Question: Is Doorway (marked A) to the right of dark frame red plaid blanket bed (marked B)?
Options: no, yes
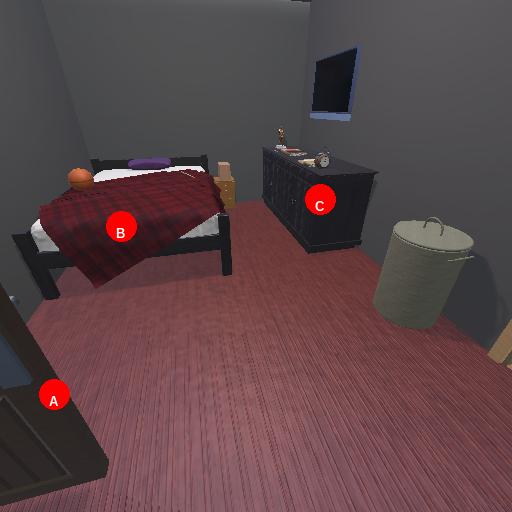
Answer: no